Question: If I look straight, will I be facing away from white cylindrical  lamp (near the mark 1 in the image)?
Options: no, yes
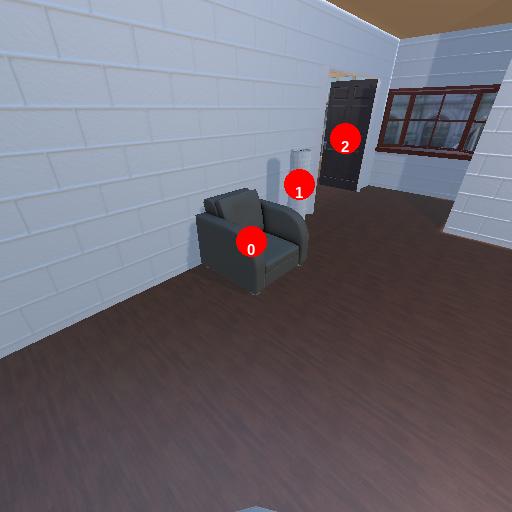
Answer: no